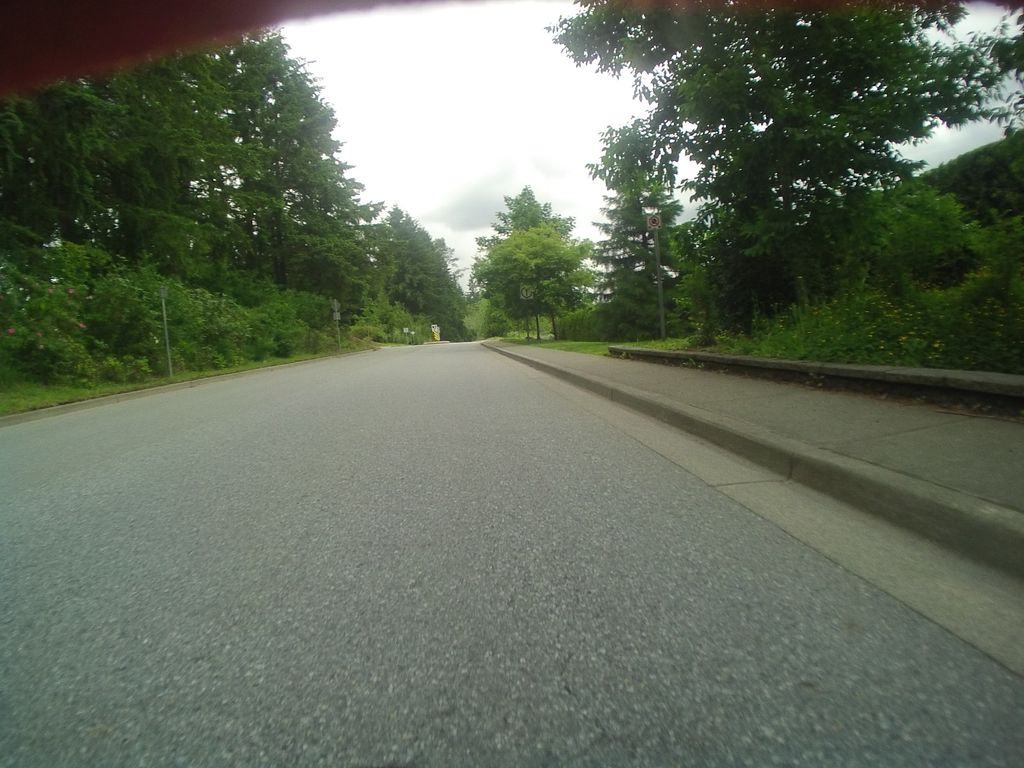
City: vancouver